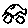
Label: car